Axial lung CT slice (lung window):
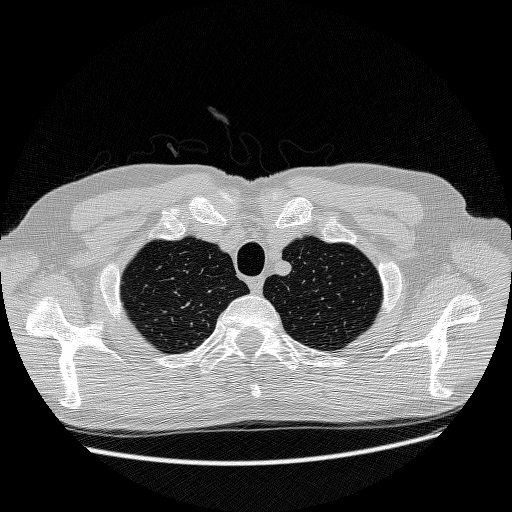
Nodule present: no